Question: I'm trying to dynamically display a column of items associated with a selected item in another column. See picture at bottom. So explicitly, if you click on the program "Fat Loss," the Cycles that are in the Fat Loss Program will be displayed.
Tt's as simple as replacing the 3 in 'Program.find(3).cycles.each' with the id of whatever program is clicked, but after a few hours, I can't figure out how to dynamically replace code within a code block. Any help in the right direction is really appreciated!
This is the html for the page in the screenshot:
'''
<h2>Program</h2>
<ul class="sortable" data-update-url="<%= sort_programs_url %>">
<% @programs.each do |program| %>
<%= content_tag_for :li, program, class: "card" do %>
<%= link_to program.name, program %>
<% end %>
<% end %>
</ul>
<%= link_to 'Add New Program', new_program_path, :class => 'add-new' %>
<!-- Column one end -->
</div>
<div id="col2">
<!-- Column two start -->
<h2>Cycle</h2>
<ul class="sortable">
<% Program.find(3).cycles.each do |cycle| %>
<li class="card" id="cycle-<%= cycle.id %>">
<%= truncate(cycle.name, :length => 20, :separator => ' ') %>
</li>
<% end %>
</ul>
<%= link_to 'Add New Cycle', new_cycle_path, :class => 'add-new' %>
<!-- Column two end -->
</div>
'''
And the Models:
'''
class Program < ActiveRecord::Base
has_many :cycles_programs
has_many :cycles, :through => :cycles_programs
class Cycle < ActiveRecord::Base
has_many :cycles_programs
has_many :programs, :through => :cycles_programs
'''

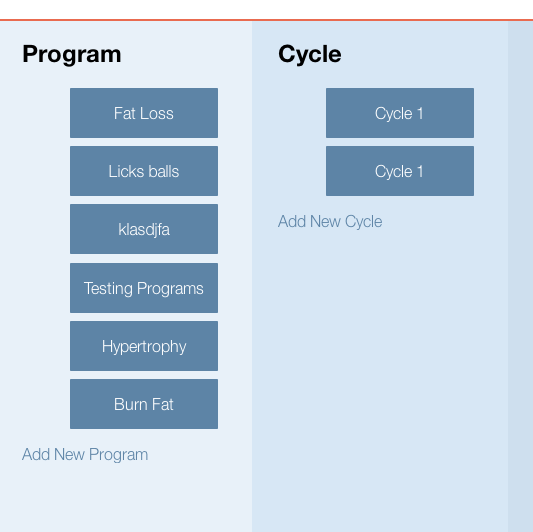
Answer: I believe the correct way to do this in Rails is by moving the parts of code I want to have appear and disappear into partials, and using JS to make those partials appear and disappear. The best tutorial I could find for how to do this type of thing is Ryan Bates rails tutorial on <URL>.
In the RailsCast, once you get into the section on how to make form fields appear and be removed, you'll get a pretty good idea of how to do this.